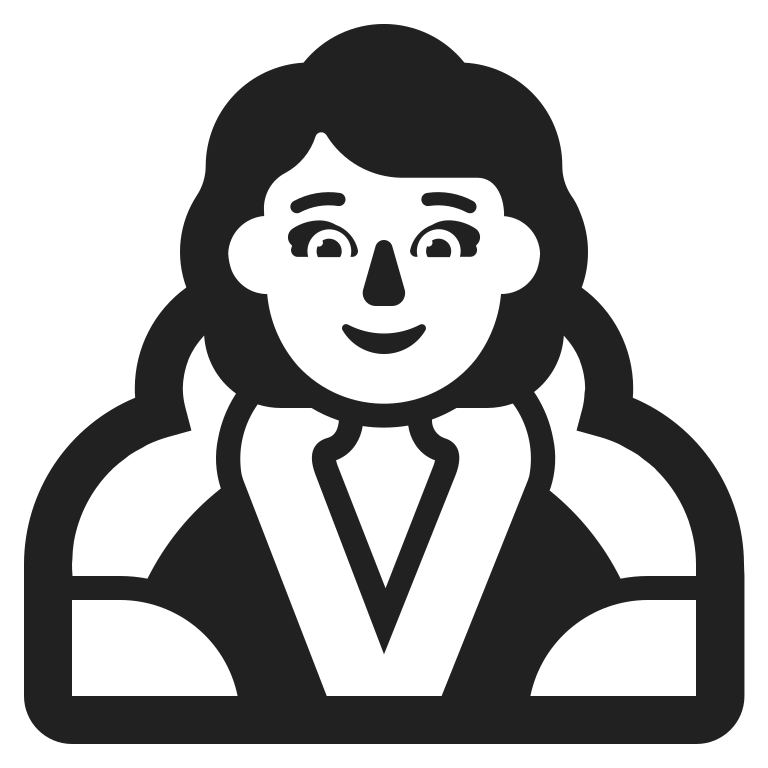
woman in steamy room high contrast default